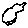
Label: bird